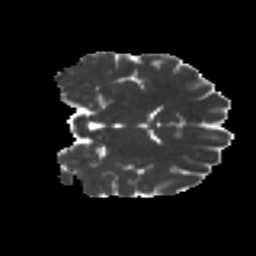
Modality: MD
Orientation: coronal
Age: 28
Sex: male
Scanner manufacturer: ge
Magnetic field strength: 3 T
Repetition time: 7.8 s
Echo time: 0.0606 s